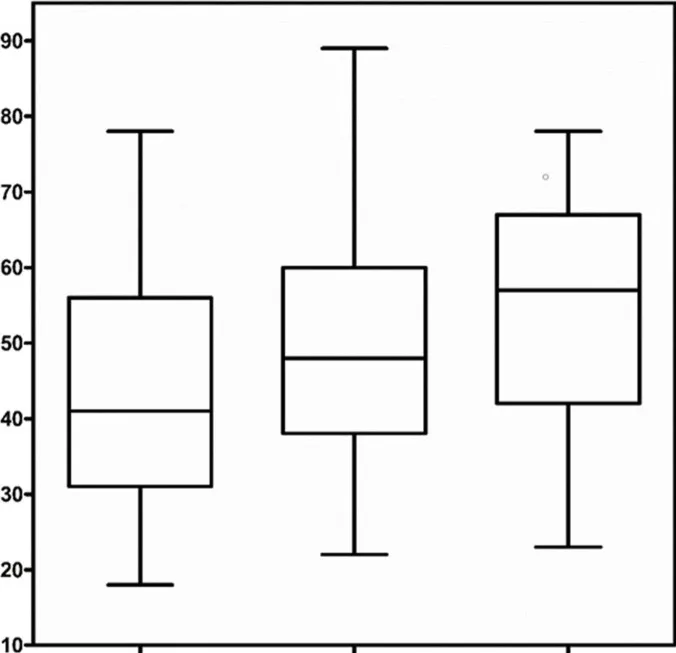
The Medical Qigong Intervention.
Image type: pathology (masson_trichrome)